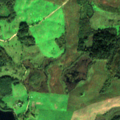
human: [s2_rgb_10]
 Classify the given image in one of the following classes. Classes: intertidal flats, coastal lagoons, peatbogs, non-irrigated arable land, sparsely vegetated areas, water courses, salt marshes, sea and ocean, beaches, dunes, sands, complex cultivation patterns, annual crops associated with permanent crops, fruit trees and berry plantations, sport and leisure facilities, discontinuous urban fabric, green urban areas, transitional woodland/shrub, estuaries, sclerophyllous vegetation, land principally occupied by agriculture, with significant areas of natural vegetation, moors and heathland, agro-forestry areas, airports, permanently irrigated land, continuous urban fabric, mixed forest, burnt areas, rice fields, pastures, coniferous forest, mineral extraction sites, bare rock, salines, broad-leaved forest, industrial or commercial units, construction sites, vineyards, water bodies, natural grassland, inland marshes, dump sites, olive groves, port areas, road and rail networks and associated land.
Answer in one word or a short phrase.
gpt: non-irrigated arable land, pastures, land principally occupied by agriculture, with significant areas of natural vegetation, broad-leaved forest, water bodies